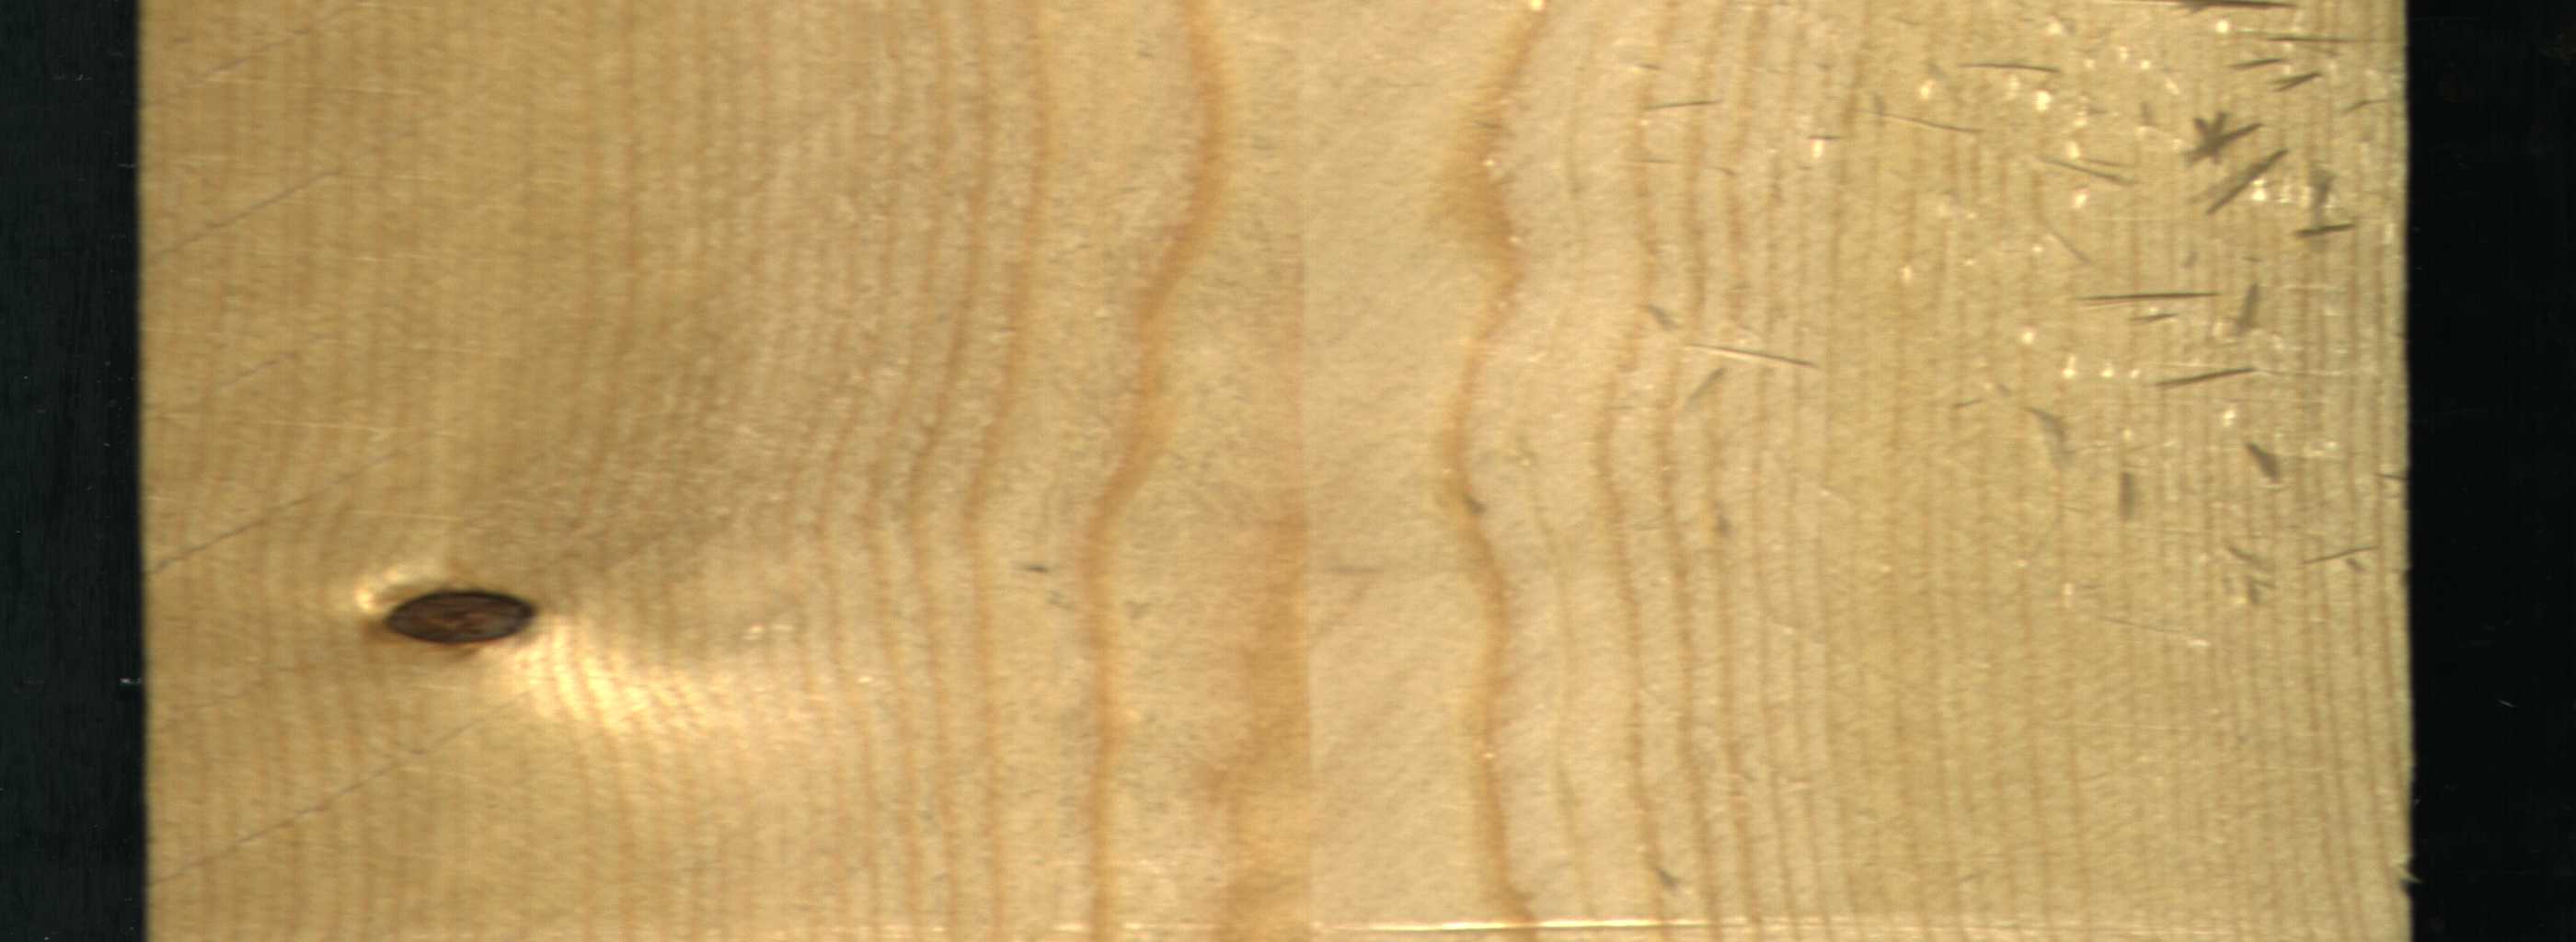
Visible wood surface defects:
Dead_Knot